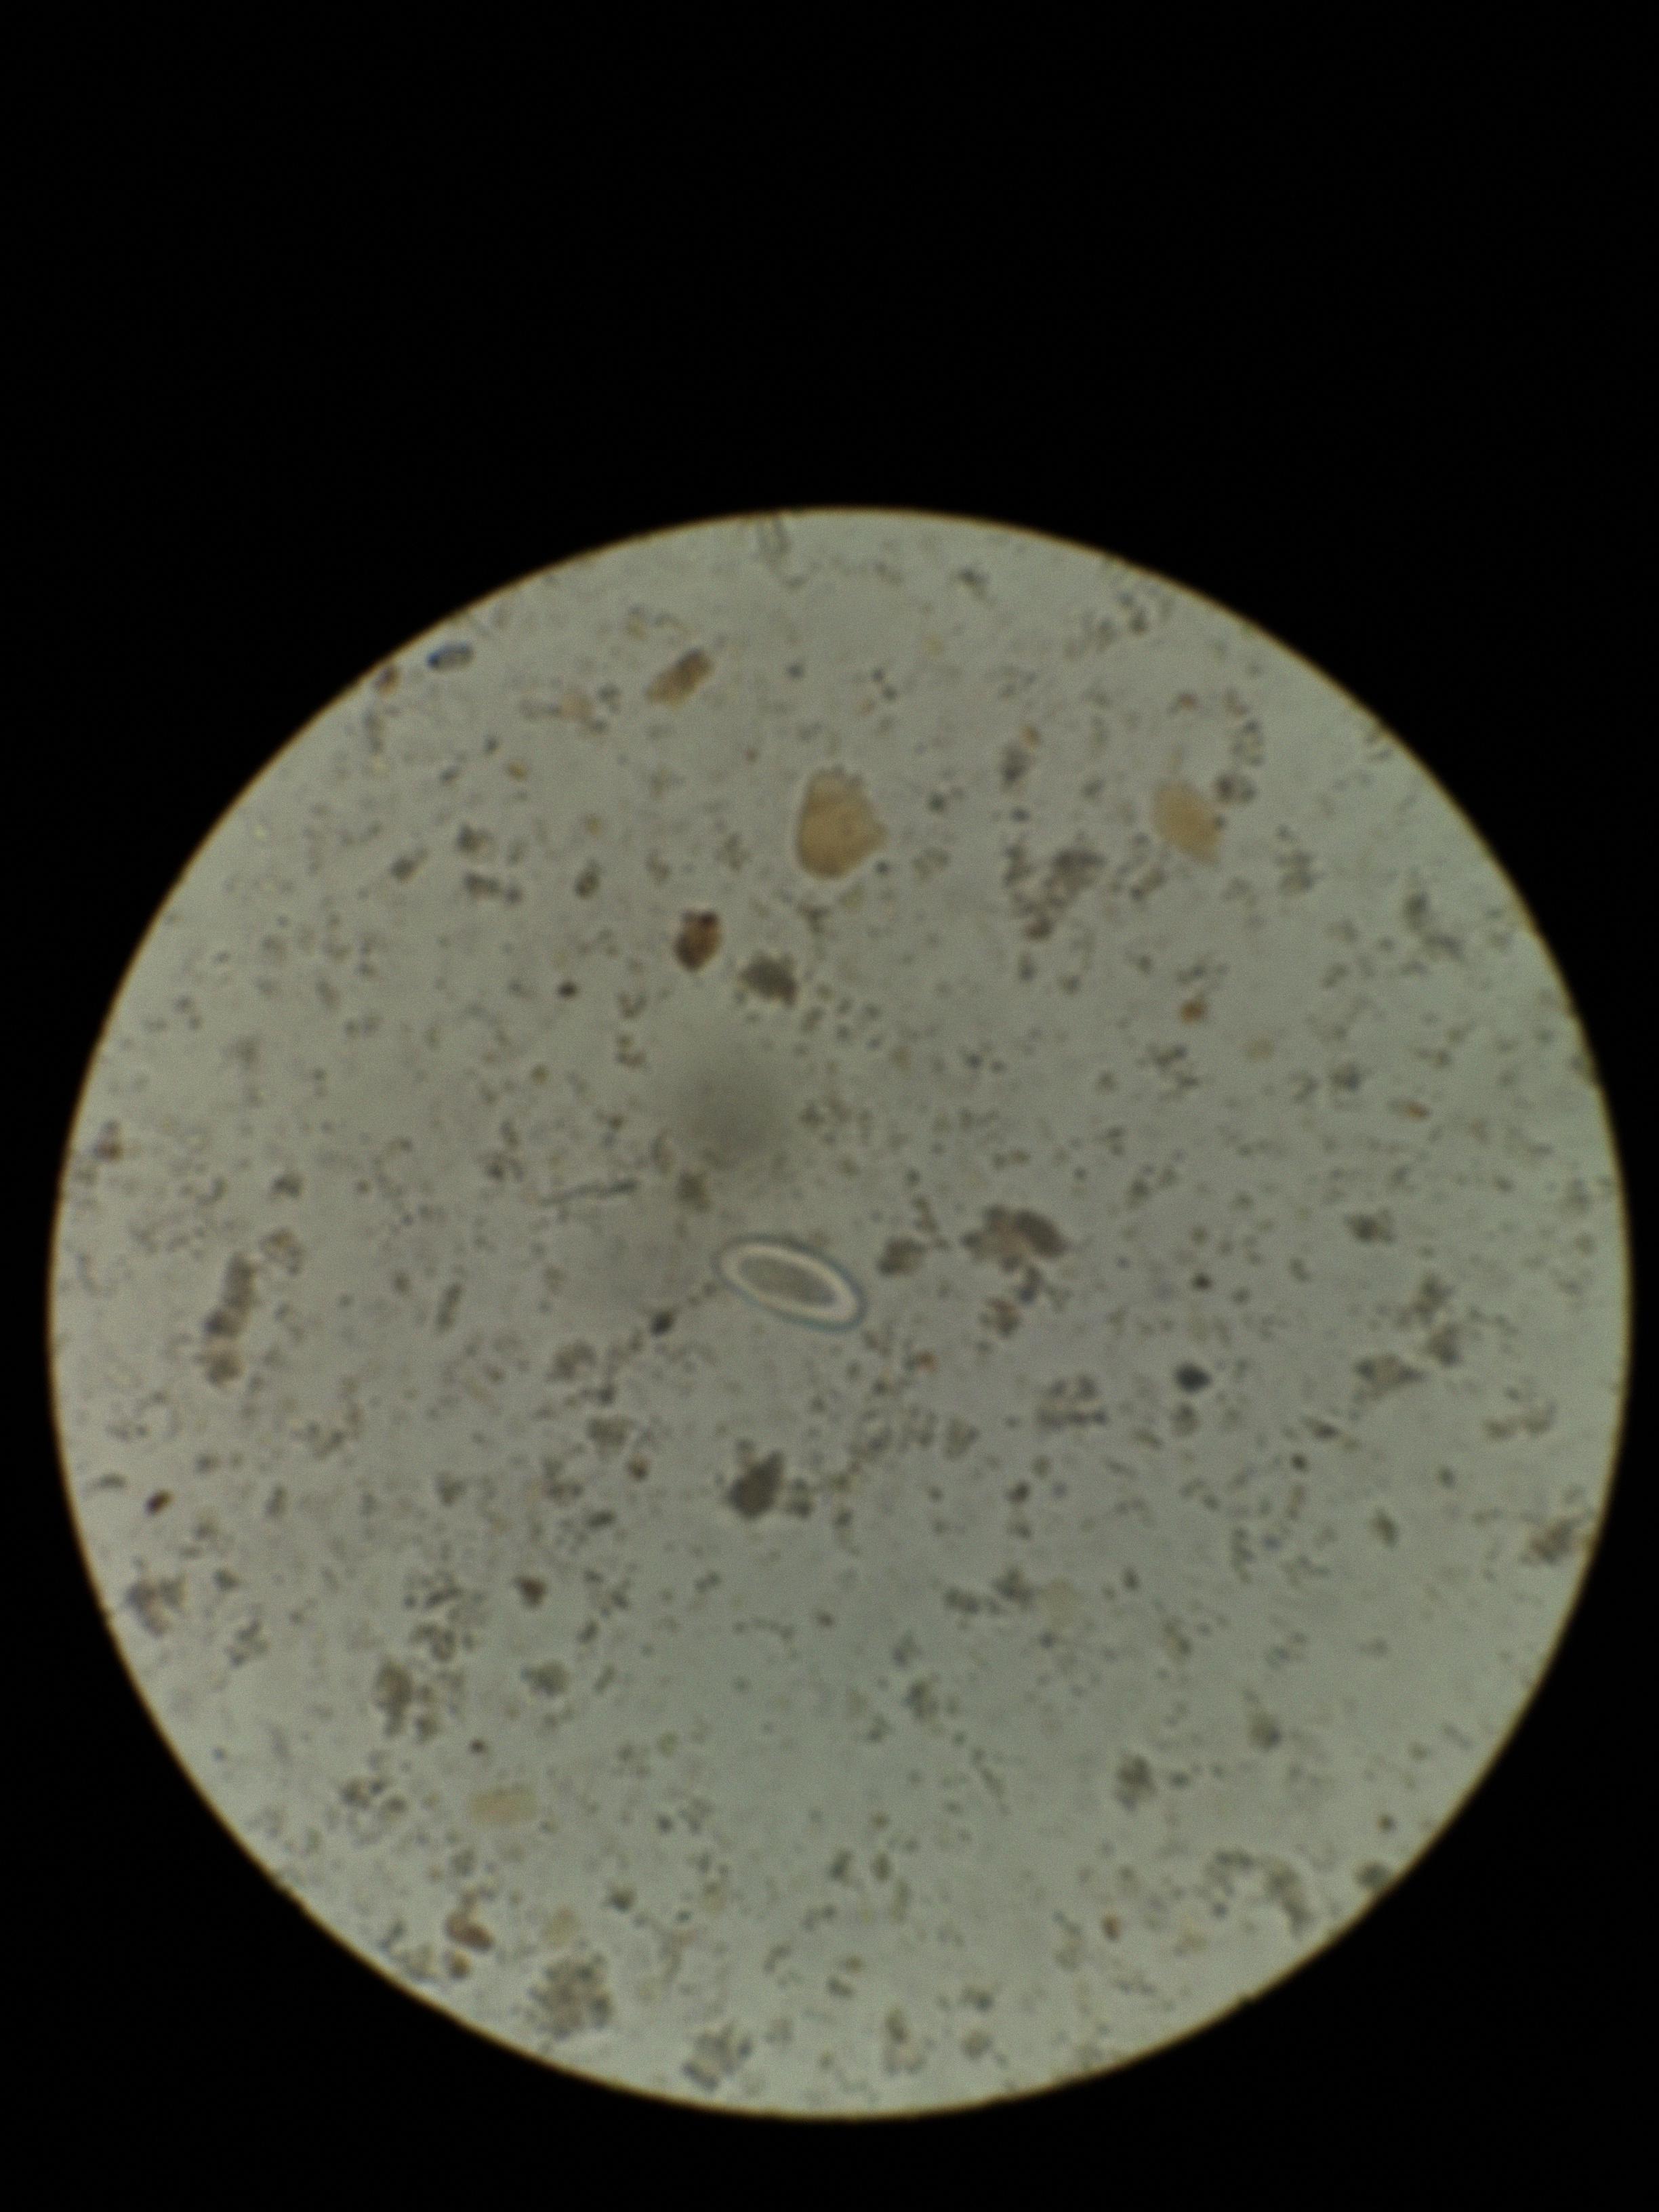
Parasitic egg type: Enterobius vermicularis